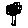
Label: tree